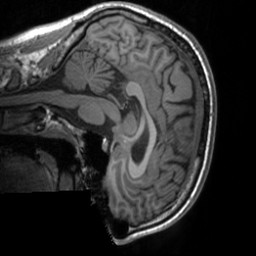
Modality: T1w
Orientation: sagittal
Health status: healthy
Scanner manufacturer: siemens
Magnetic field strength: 3 T
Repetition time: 1.9 s
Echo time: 0.00226 s